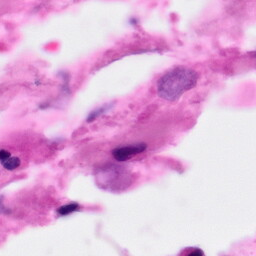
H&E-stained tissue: Pancreatic